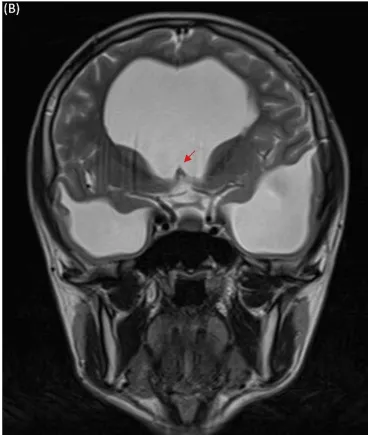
MRI images of the patient's head. (B) T2-weighted coronal view.
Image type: radiology (mri)